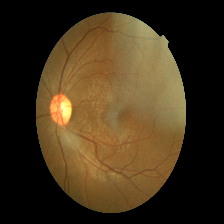
Diabetic retinopathy grade: Mild